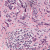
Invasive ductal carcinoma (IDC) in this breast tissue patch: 1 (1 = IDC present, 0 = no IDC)